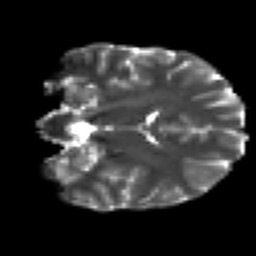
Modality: T2w
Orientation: coronal
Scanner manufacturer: siemens
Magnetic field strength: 3 T
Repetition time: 7.8 s
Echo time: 0.09 s